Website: walmart
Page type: payment
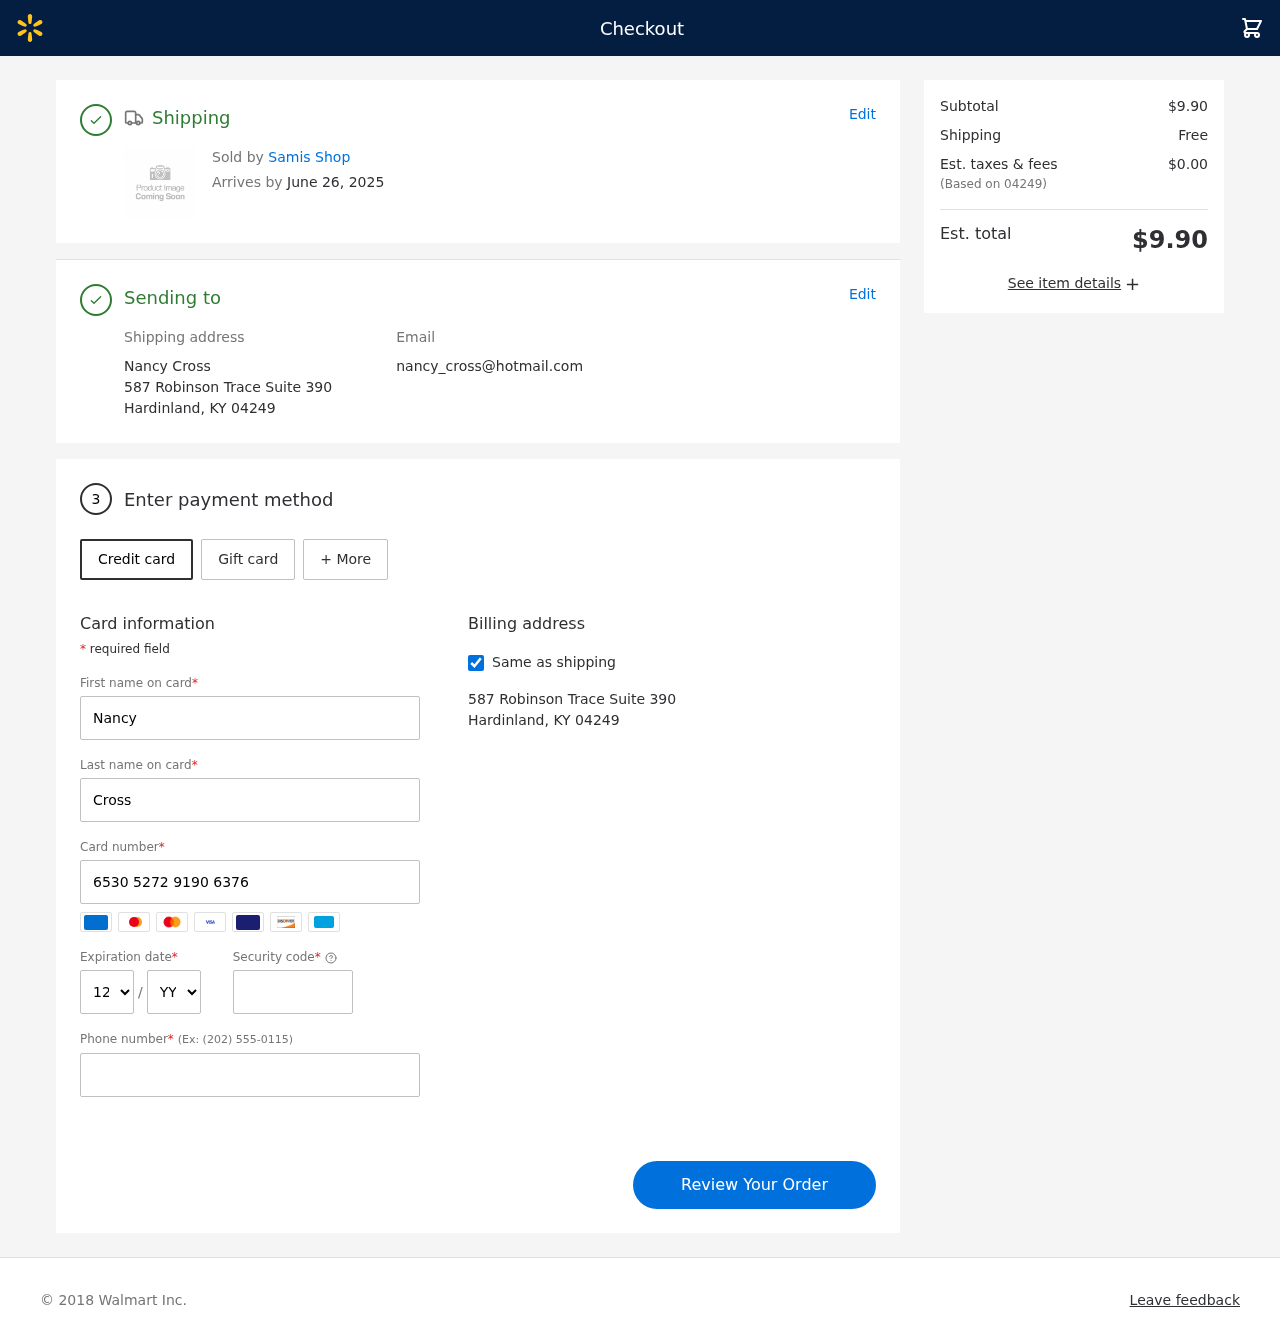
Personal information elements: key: PII_CARD_CVV
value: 900
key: PII_CARD_EXPIRY_MONTH
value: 12
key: PII_CARD_EXPIRY_YEAR
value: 29
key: PII_CARD_NUMBER
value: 6530 5272 9190 6376
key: PII_CITY_STATE_ZIP
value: Hardinland, KY 04249
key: PII_EMAIL
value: nancy_cross@hotmail.com
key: PII_FIRSTNAME
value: Nancy
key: PII_FULLNAME
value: Nancy Cross
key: PII_LASTNAME
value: Cross
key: PII_PHONE
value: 6425970256
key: PII_POSTCODE
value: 04249
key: PII_STREET
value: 587 Robinson Trace Suite 390
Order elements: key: ORDER_DELIVERY_DATE
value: June 26, 2025
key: ORDER_SUBTOTAL
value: $9.90
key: ORDER_SHIPPING_COST
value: Free
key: ORDER_TAX
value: $0.00
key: ORDER_TOTAL
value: $9.90